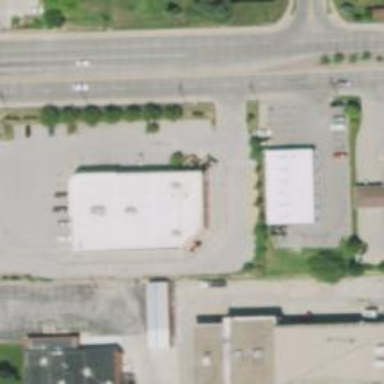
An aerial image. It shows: Pharmacy.